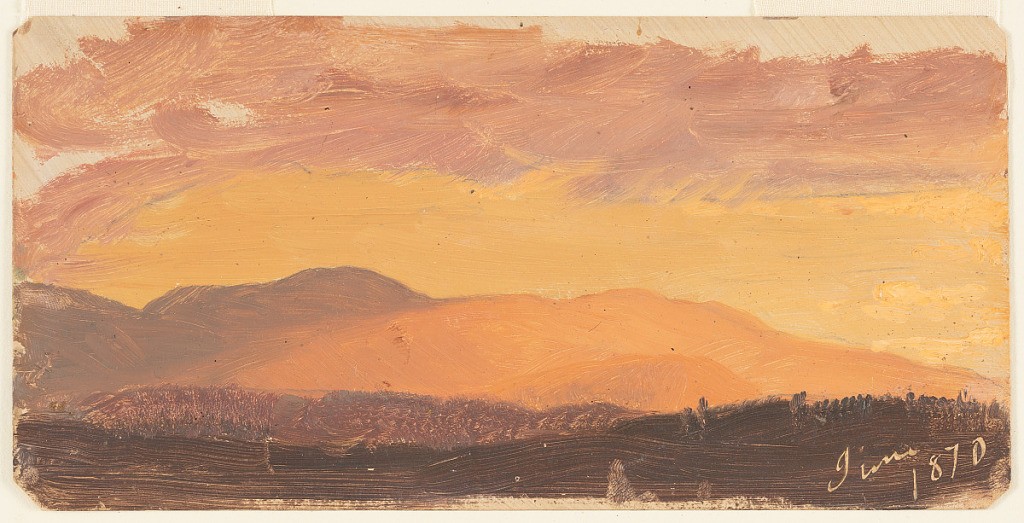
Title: The Catskills at Sunset, Hudson, New York
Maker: Frederic Edwin Church, American, 1826–1900
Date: June 1870
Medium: Brush and oil, graphite on paperboard
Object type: Drawing
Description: Landscape sketch showing a view of the Catskill Mountains at sunset, as viewed from or near the artist's property known as Olana. Wooded hills rendered in hues of green and purple overlap one another in the foreground and middle distance, while in the background, the northern range of the Catskill Escarpment is streaked with the sunset's orange rays. The clouds and atmosphere above are suffused in luminous golden light. The creamy gray ground is visible along the upper margin.